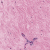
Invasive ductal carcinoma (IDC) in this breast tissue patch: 0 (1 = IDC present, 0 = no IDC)